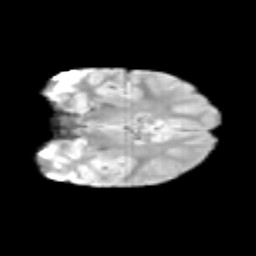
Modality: T2w
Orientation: coronal
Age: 9
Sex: female
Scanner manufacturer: siemens
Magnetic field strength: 3 T
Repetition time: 3.8 s
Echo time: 0.07 s